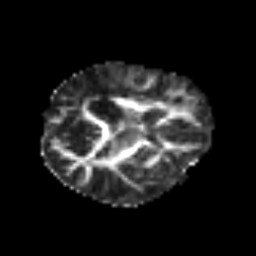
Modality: FA
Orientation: axial
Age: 62
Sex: female
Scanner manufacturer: siemens
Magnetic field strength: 3 T
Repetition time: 3.2 s
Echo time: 0.081 s